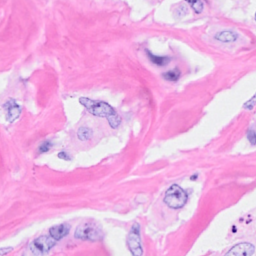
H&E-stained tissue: Breast